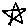
Label: star